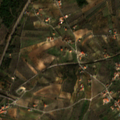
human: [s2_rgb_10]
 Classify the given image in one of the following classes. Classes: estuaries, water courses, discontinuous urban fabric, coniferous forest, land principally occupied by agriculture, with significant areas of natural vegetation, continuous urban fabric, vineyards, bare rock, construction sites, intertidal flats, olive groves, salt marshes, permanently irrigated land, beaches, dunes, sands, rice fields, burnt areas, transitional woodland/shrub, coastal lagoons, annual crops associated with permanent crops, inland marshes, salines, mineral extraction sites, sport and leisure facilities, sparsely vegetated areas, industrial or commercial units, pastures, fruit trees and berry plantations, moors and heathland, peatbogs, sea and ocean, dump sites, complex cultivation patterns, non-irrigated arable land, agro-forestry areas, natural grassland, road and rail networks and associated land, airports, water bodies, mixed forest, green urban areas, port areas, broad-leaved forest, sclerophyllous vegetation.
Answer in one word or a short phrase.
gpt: discontinuous urban fabric, olive groves, land principally occupied by agriculture, with significant areas of natural vegetation